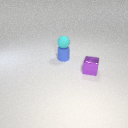
small blue rubber cylinder behind small purple metal cube